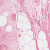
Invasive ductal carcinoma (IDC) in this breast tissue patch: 0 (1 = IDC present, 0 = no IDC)